Question: I need your help,
How can I make a textarea such that, at the click of a button would move display text in a textarea with carriage returns in a table cell? The way it is now, it just combines it all into 1 line in the table cell.The alert box respects the carriage returns.

'''
<!DOCTYPE html>
<html>
<head>
<script type="text/javascript">
function test(){
var x = document.getElementById('comments').value
var y = '<table><tr><td>'+x+'</td></tr></table>'
document.getElementById('tbl').innerHTML = y
//alert(x)
}
</script>
</head>
<body>
<div id="tbl"></div>
</body>
</html>
'''
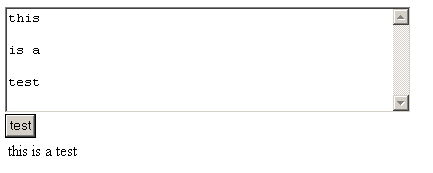
Answer: In a '<textarea>' box carriage returns are visible, but carriage returns are ignored in HTML. They need to be converted to '<br>' tags.
Use '.replace(/
/g, '<br />');' to convert carriage returns to '<br>' tags
Code: <URL>
'''
<!DOCTYPE html>
<html>
<head>
<script>
function test(){
var x, y;
x = document.getElementById('comments').value.replace(/
/g, '<br />');
y = '<table><tr><td>'+x+'</td></tr></table>'
document.getElementById('tbl').innerHTML = y
}
</script>
</head>
<body>
<div id="tbl"></div>
</body>
</html>
'''